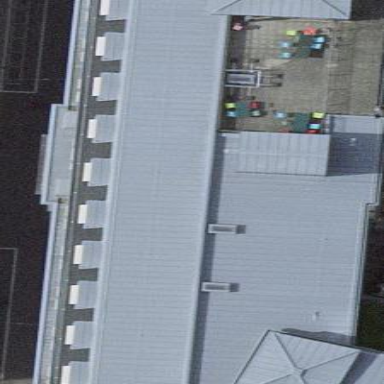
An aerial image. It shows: Building with mansard roof.